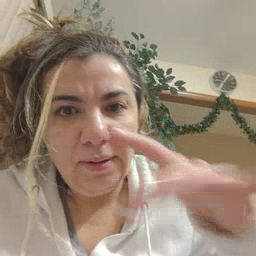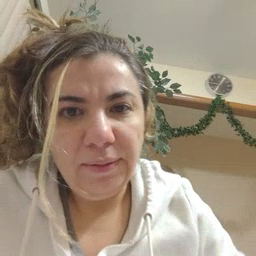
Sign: empty